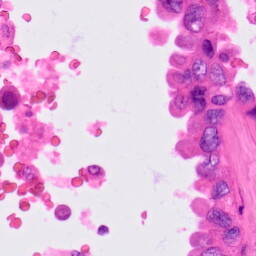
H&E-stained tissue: Lung